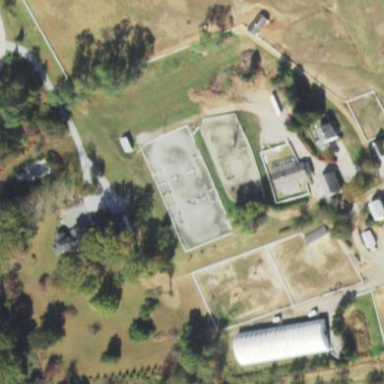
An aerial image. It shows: Equestrian pitch used for leisure and sports activities.